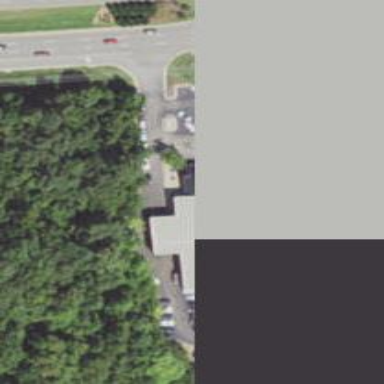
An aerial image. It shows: Building that houses car shop.